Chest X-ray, AP view. Patient: 80 years old, sex M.
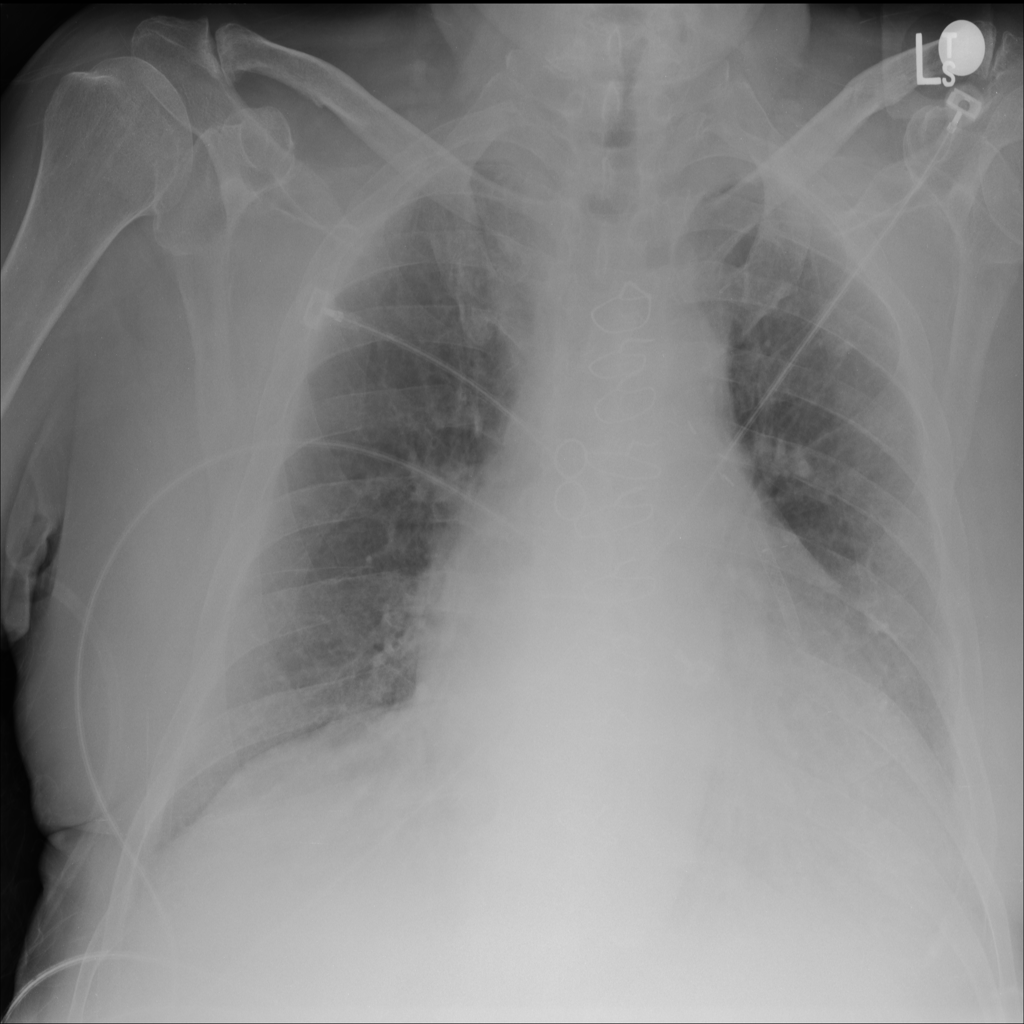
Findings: Effusion